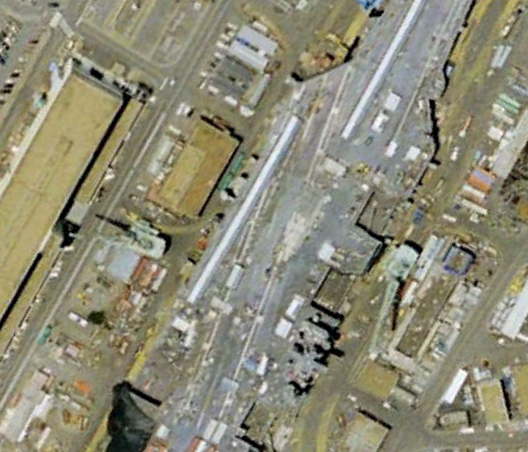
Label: aircraft_carrier